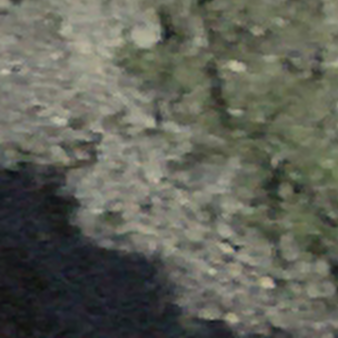
Label: other